Field crop: maize
Growth stage: 1
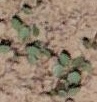
Species: convolvulus